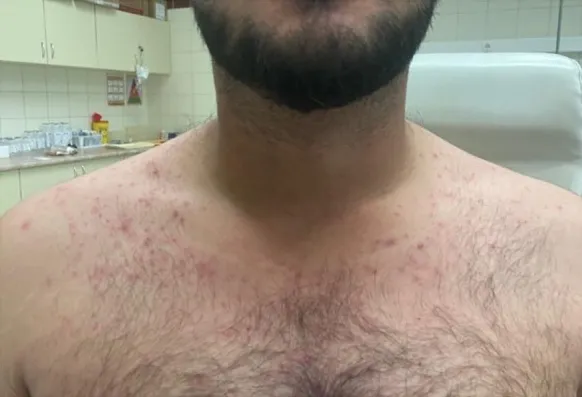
A maculopapular rash appeared after less than two weeks of cobimetinib therapy.
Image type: medical_photograph (skin_photograph)